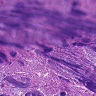
Metastatic tissue present: yes